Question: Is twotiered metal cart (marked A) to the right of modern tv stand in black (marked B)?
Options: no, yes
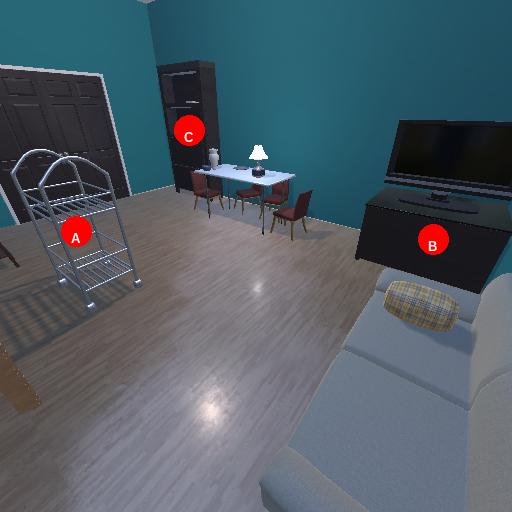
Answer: no